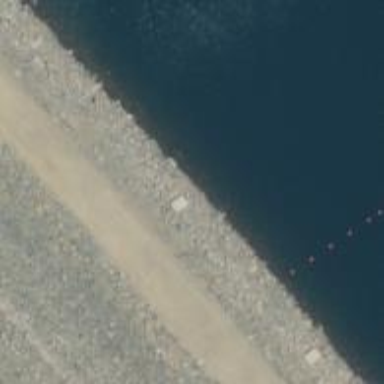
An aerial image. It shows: Hydro power generator utilizing water-storage as its method.